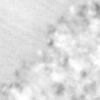
Label: no_change